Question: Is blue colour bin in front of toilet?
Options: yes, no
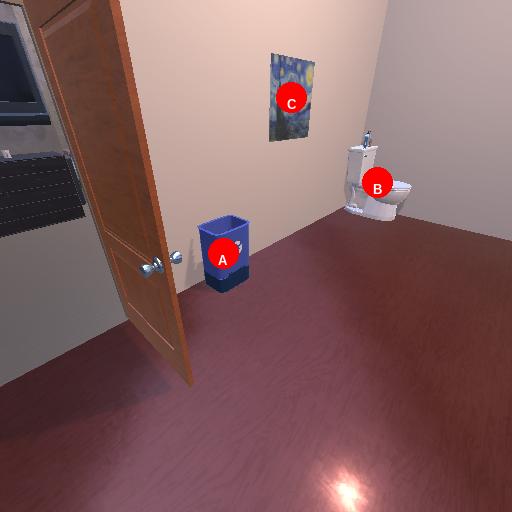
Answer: yes